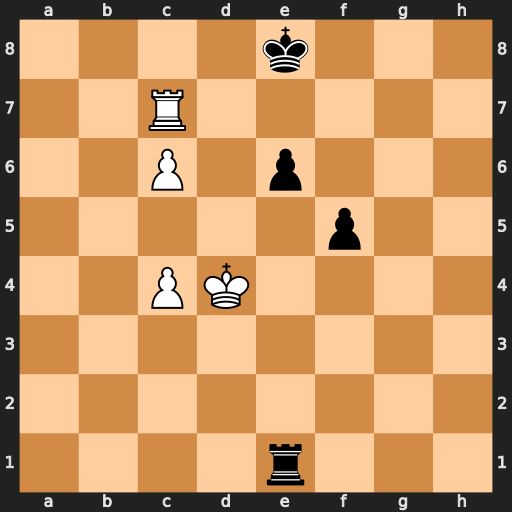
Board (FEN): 4k3/2R5/2P1p3/5p2/2PK4/8/8/4r3
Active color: w
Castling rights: -
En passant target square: -
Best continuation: Rc8+ Ke7 Kc5 Re5+ Kb6